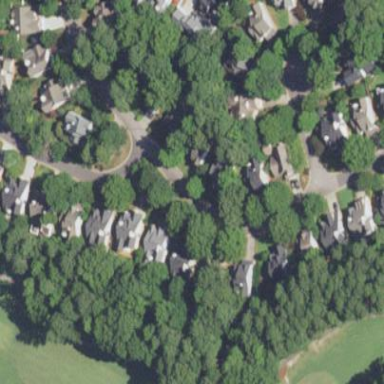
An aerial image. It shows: Residential area within neighborhood.